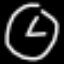
Label: clock